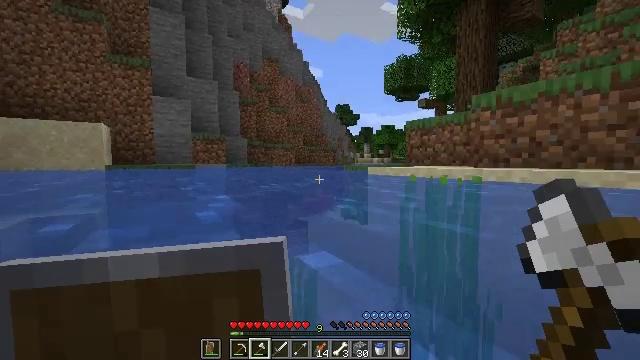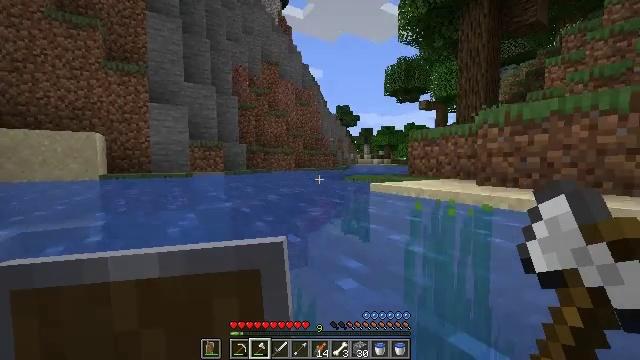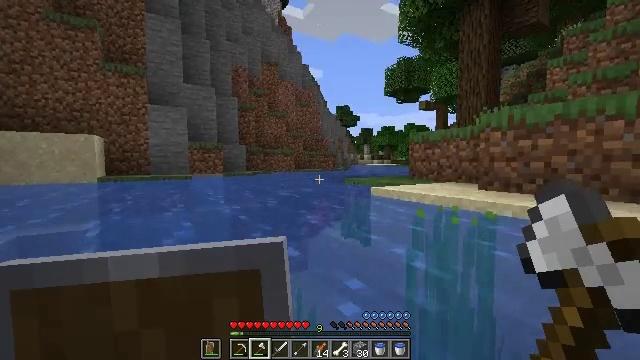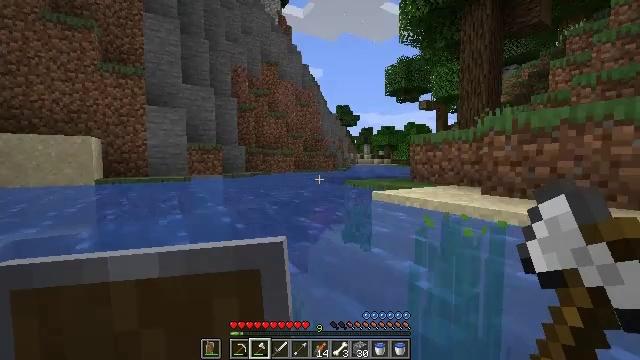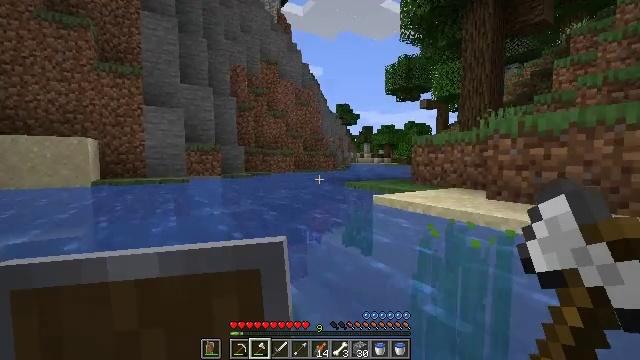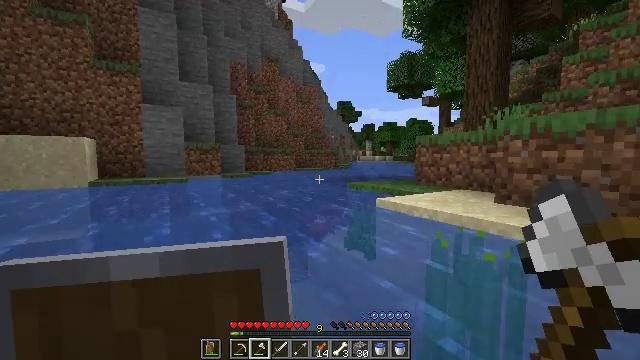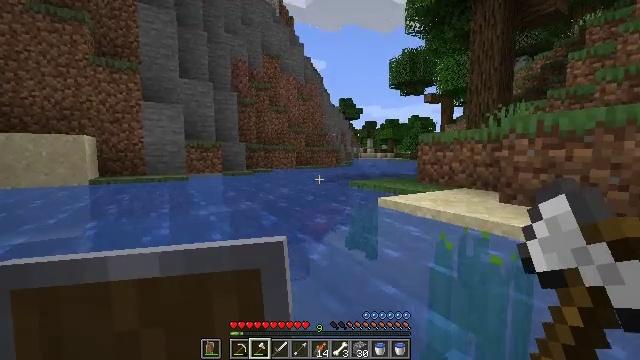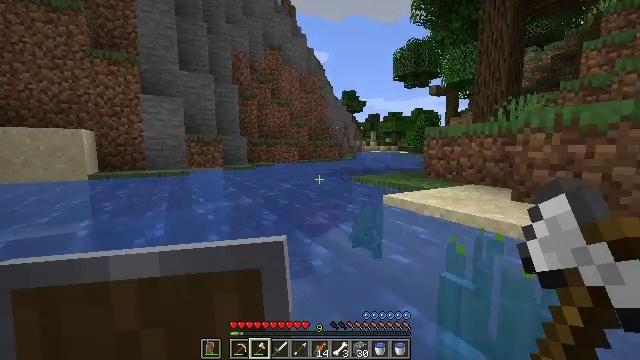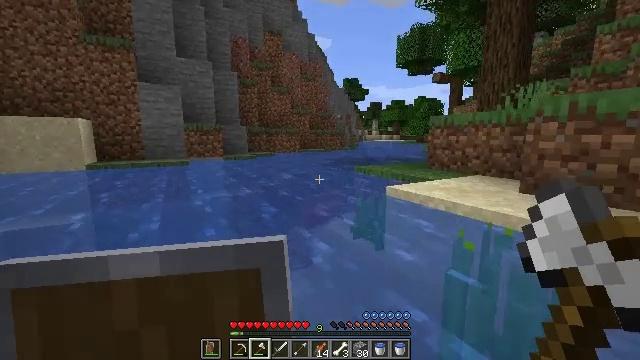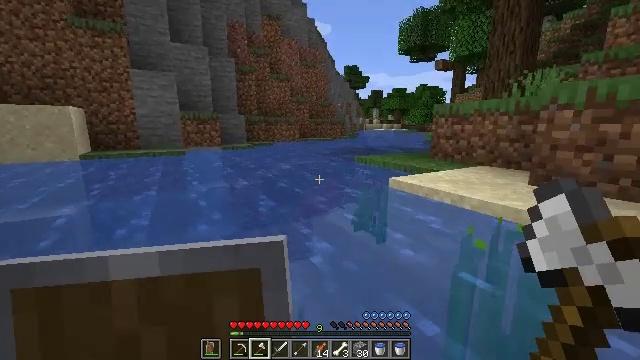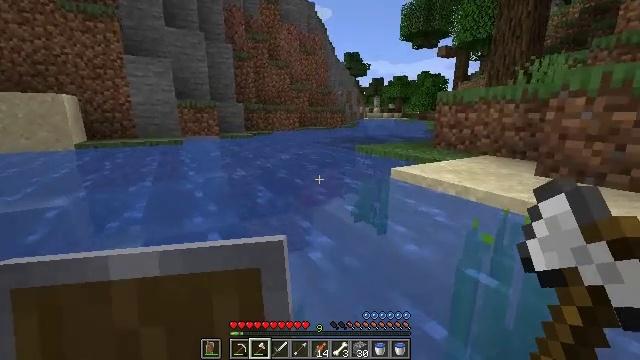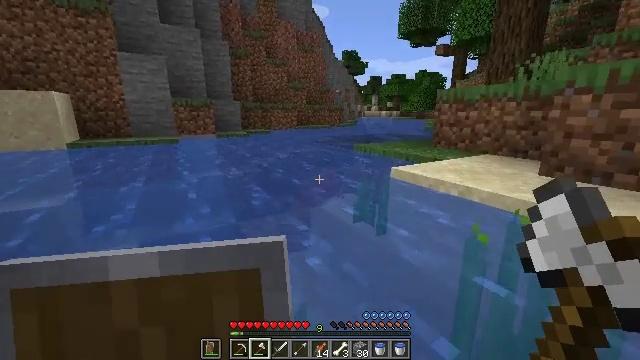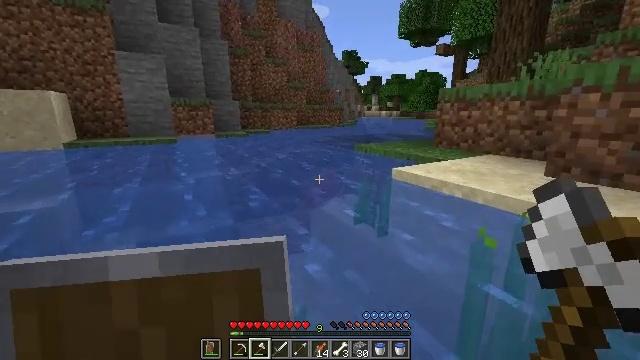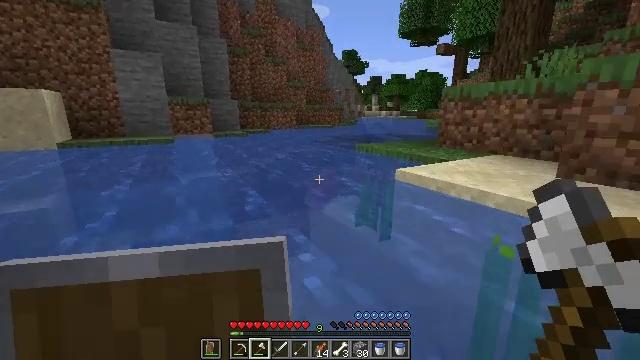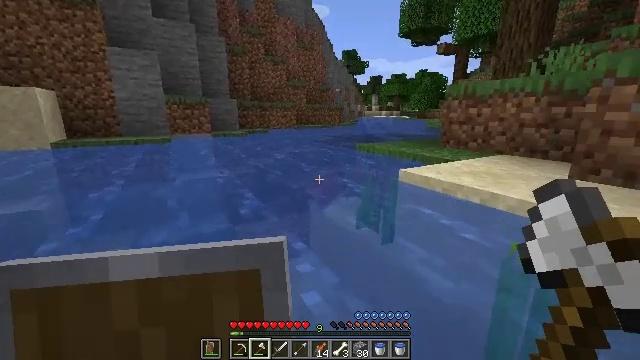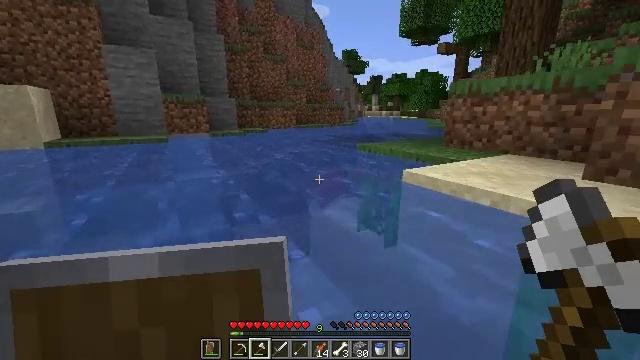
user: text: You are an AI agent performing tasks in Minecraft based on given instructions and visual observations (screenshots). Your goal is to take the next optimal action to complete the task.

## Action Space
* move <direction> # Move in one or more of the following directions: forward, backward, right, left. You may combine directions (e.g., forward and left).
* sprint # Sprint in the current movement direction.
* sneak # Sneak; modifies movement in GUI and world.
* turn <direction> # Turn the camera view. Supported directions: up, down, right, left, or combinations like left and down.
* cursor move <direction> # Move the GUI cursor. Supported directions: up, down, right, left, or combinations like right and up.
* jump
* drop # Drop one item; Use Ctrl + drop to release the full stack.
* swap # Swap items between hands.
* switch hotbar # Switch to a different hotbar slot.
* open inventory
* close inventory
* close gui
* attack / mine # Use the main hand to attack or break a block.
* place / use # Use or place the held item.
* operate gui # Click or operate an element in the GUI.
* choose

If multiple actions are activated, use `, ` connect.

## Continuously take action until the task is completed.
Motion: motion action
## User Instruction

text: Kill the salmon.
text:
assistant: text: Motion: move forward
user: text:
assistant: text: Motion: move forward
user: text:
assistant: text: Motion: move forward
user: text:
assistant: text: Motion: move forward
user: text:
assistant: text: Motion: move forward
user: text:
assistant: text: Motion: move forward
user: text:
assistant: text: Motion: move forward, turn down
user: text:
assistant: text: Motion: move forward, turn down
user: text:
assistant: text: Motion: move forward, turn down
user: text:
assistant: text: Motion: move forward, turn down
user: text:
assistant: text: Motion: move forward
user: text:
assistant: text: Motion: move forward
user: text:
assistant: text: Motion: move forward
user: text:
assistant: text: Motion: move forward
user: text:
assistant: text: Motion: move forward
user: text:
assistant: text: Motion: move forward
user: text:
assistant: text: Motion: move forward
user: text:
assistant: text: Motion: move forward
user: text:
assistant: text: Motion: move forward
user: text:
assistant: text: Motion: move forward
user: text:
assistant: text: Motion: move forward
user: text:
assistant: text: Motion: move forward
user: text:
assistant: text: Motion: move forward
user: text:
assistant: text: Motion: move forward
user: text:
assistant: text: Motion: move forward
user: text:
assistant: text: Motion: move forward
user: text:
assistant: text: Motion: move forward, sneak
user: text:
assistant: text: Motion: move forward, sneak
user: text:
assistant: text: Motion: move forward, sneak
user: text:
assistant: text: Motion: move forward, sneak